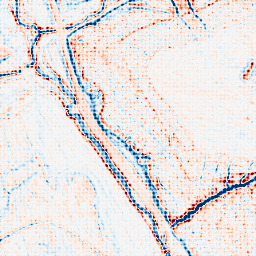
Category: edge_preserving
Decomposition family: anisotropic_diffusion
Decomposition parameters: iterations: 10
kappa: 50
gamma: 0.2
Upsampling method: sinc_blackman
Upsampling parameters: scale: 8
kernel_size: 8
Upsampling scale: 8